Question: I would like to replace data in column RANDOM that equal to '0', NULL, 'NONE', 'NA' WITH 'N/A'.
I used nested REPLACE as below:
'''
SELECT IDNO,
REPLACE (
REPLACE (
REPLACE(
REPLACE(RANDOM, 'NONE|NA', 'N/A'),
'0','N/A'),
'-',''),
NULL, 'N/A') AS NUMBER
FROM TABLE1
'''
It does replace data '0' with 'N/A'. However, it does replace other data that contain 0 in that too. Example: 04110 change to N/A411N/A

I want to replace the one that exactly have value '0' only.
'''
SELECT IDNO,
REPLACE (
REPLACE (
REPLACE(
REPLACE(RANDOM, 'NONE|NA', 'N/A'),
'/0','N/A'),
'-',''),
NULL, 'N/A') AS NUMBER
FROM TABLE1
'''
When I do this (add \ in front of 0) it does not change any of the 0 to 'N/A'
How do I replace data with the exact value '0' with 'N/A' then?
Thank you in advance. :)
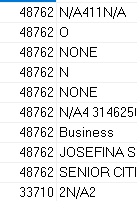
Answer: > ... RANDOM that to '0', NULL, 'NONE', 'NA' WITH 'N/A'
"Equal" means that there's nothing else in that column. In that case, use 'CASE':
'''
select idno,
case when random in ('0', 'NONE', 'NA') or radnom is NULL then 'N/A'
else random
end as result
from table1
'''